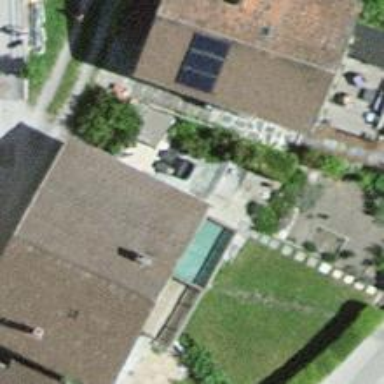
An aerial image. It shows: Residential building.